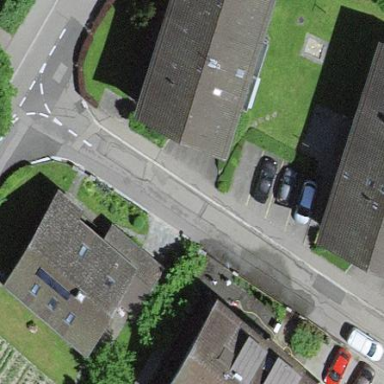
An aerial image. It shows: Gabled roof on residential building.